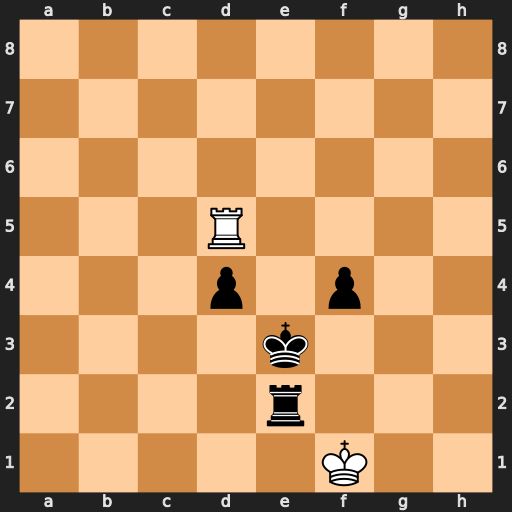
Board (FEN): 8/8/8/3R4/3p1p2/4k3/4r3/5K2
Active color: w
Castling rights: -
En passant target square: -
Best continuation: Re5+ Kf3 Rxe2